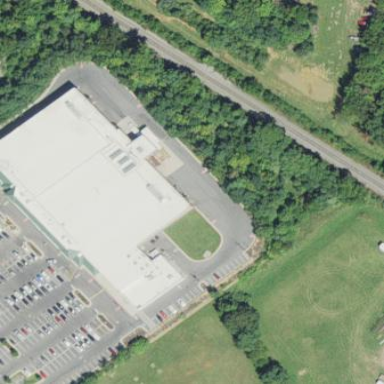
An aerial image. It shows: Retail building housing supermarket.